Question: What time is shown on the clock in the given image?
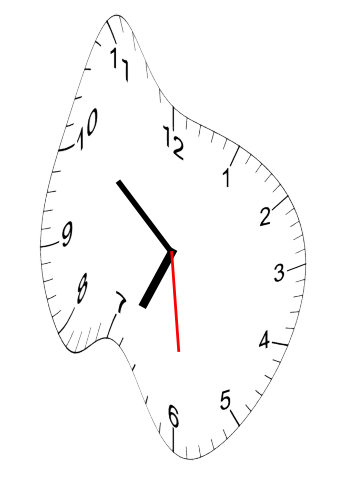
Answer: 06:51:29